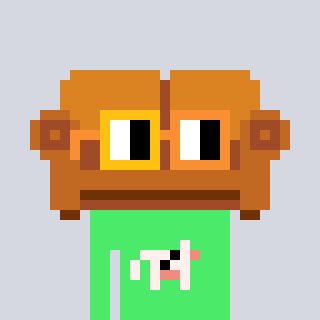
a pixel art character with square yellow and orange glasses, a couch-shaped head and a teal-colored body on a cool background